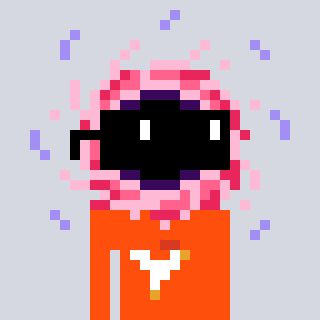
a pixel art character with square black sunglasses, a blackhole-shaped head and a orange-colored body on a cool background